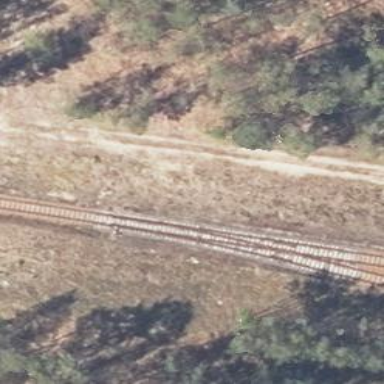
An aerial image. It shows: Railway siding for service.